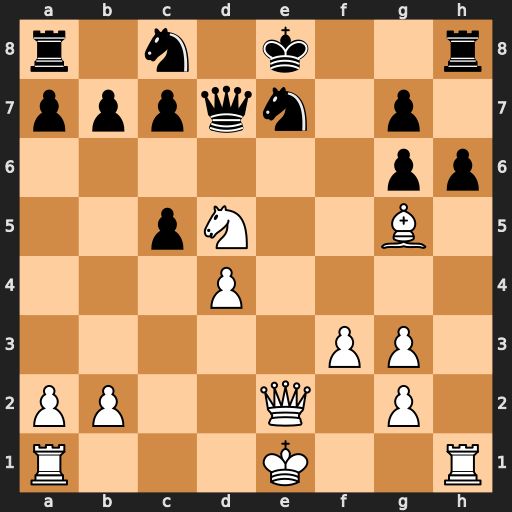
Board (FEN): r1n1k2r/pppqn1p1/6pp/2pN2B1/3P4/5PP1/PP2Q1P1/R3K2R
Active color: w
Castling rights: KQkq
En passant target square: -
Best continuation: Nxe7 Nxe7 Rh4 O-O Bxe7 Rfe8 Re4